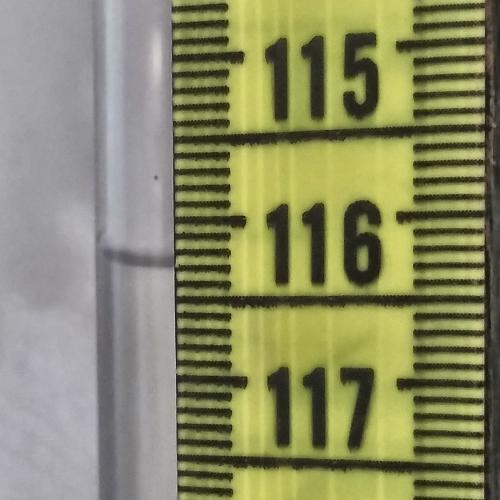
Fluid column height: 116.3 cm